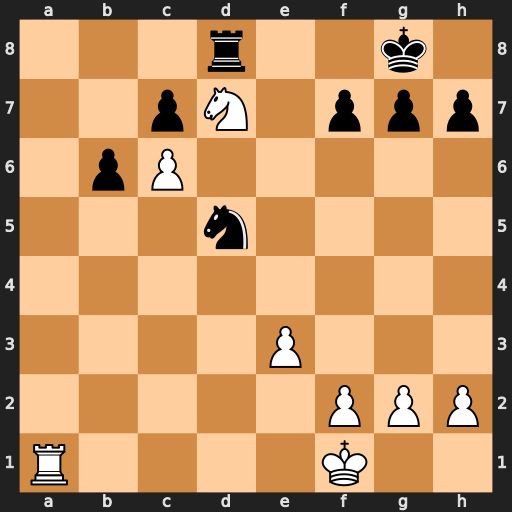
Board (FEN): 3r2k1/2pN1ppp/1pP5/3n4/8/4P3/5PPP/R4K2
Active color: w
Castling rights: -
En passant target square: -
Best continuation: Rd1 Ne7 Nf6+ gxf6 Rxd8+